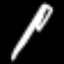
Label: pencil